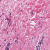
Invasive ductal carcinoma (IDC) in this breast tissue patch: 0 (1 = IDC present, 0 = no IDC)